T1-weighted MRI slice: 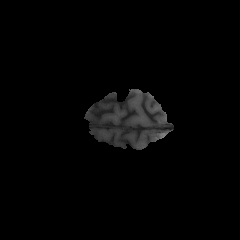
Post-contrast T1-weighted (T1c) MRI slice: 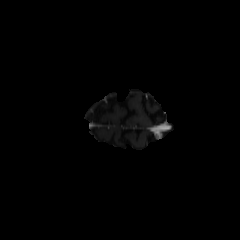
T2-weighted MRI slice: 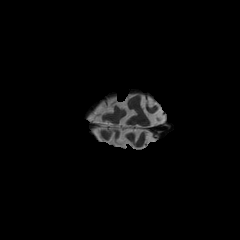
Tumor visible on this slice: no